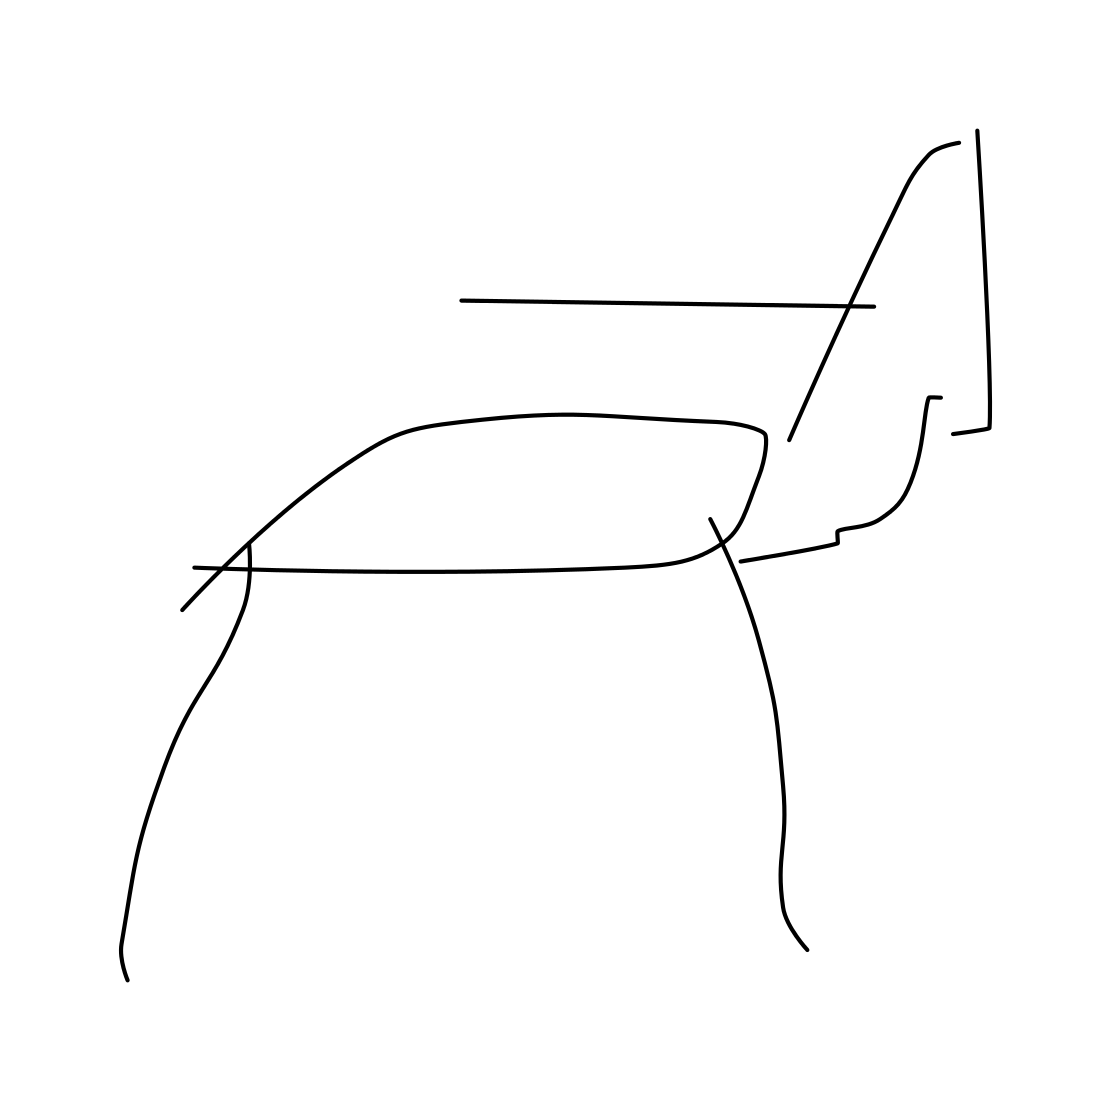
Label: chair